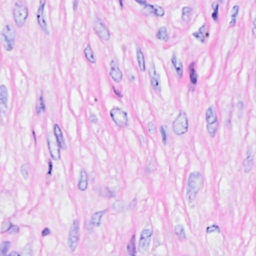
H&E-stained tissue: Breast